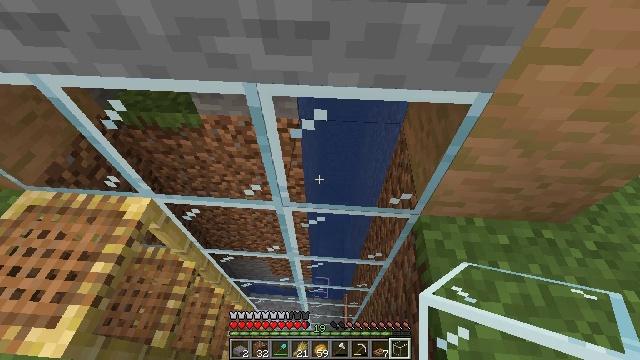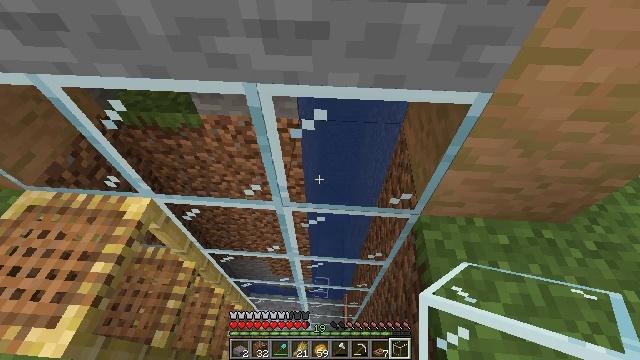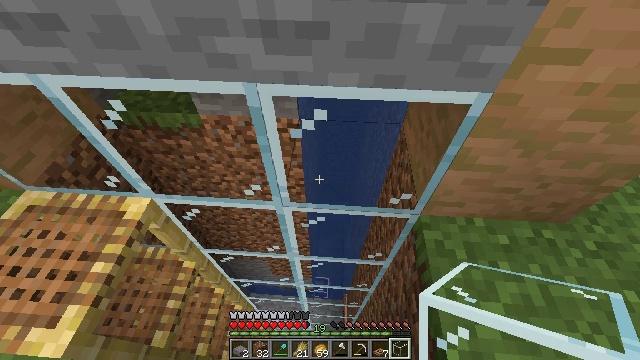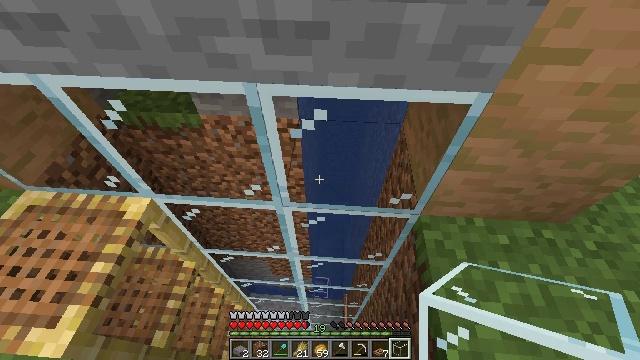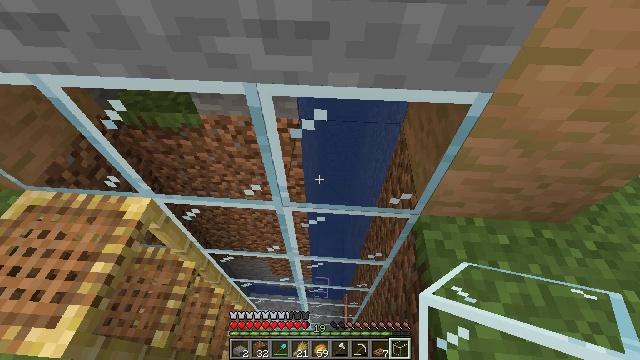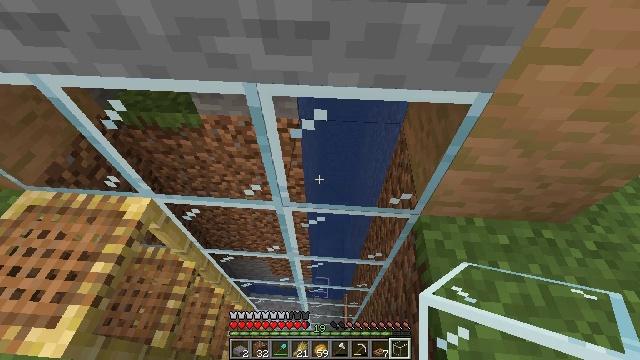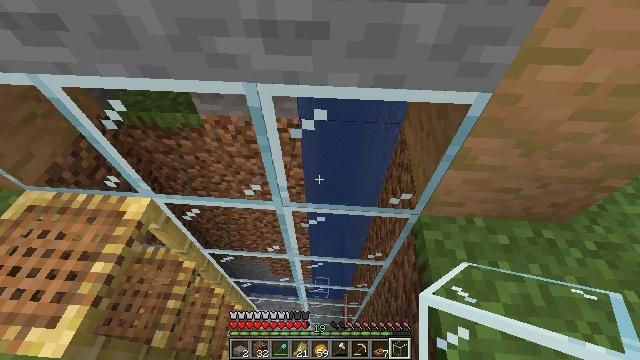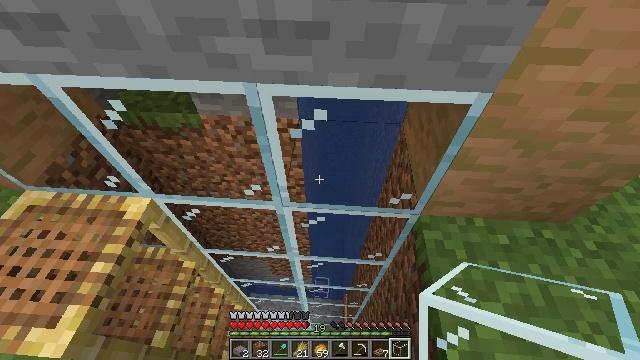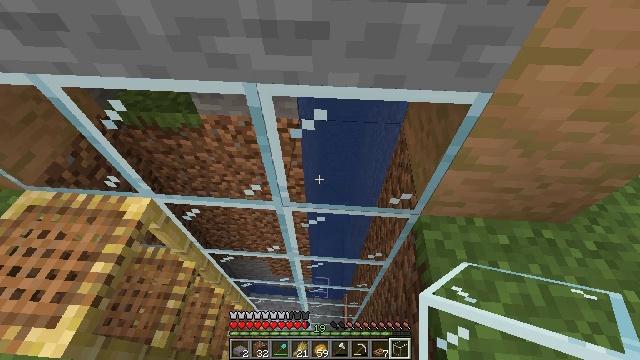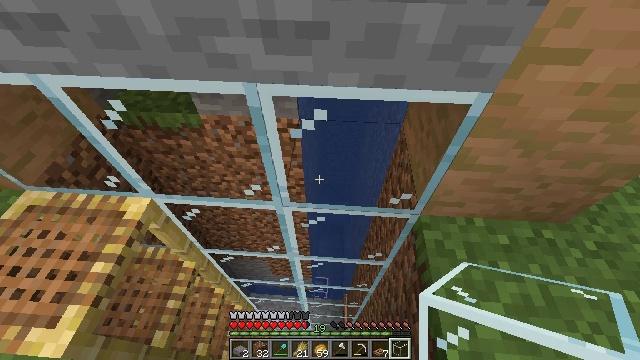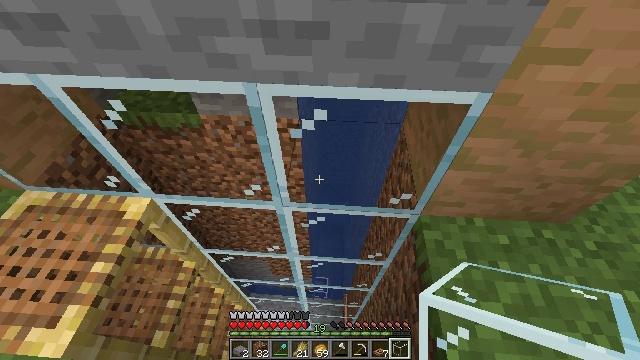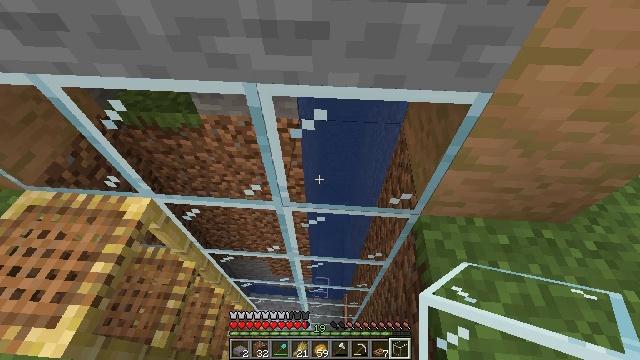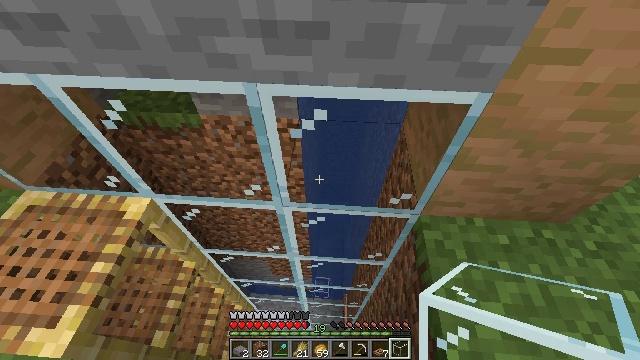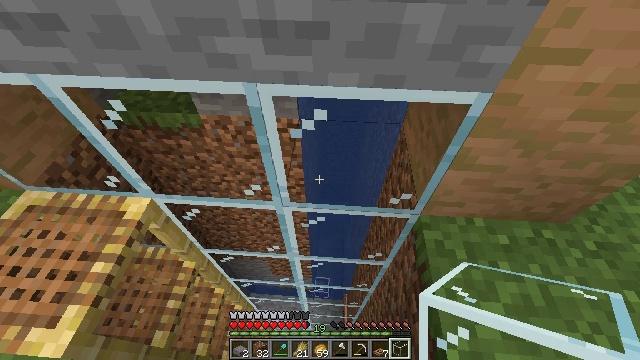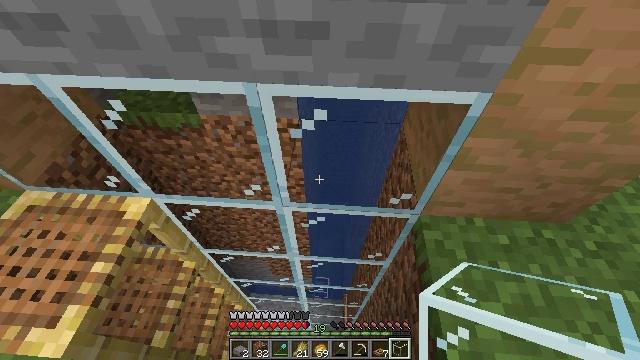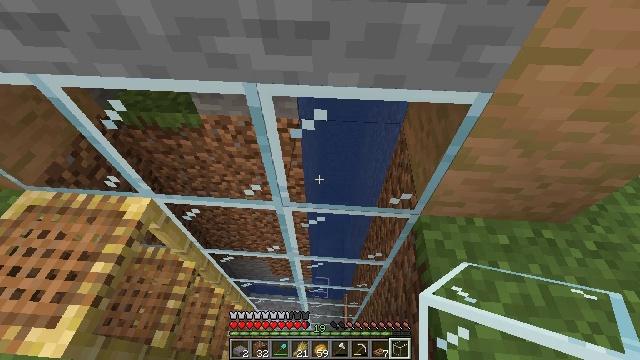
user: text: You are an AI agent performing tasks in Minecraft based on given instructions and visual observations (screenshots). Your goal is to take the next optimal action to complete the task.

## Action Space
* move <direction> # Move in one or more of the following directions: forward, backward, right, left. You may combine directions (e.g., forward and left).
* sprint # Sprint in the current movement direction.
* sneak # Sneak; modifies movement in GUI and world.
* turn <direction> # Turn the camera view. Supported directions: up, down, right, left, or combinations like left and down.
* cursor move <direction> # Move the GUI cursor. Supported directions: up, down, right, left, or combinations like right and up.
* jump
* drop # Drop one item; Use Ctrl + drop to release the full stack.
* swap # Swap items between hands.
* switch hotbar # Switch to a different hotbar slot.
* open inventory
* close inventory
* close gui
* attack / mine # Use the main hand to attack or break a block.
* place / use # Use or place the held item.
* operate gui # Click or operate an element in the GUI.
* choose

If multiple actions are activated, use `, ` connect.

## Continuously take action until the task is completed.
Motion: motion action
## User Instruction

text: Use jungle wood planks to craft a jungle sign.
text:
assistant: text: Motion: no_op
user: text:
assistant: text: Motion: no_op
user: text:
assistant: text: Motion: no_op
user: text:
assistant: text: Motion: no_op
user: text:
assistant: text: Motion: no_op
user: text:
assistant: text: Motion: no_op
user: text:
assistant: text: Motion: no_op
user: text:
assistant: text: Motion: no_op
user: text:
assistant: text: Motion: no_op
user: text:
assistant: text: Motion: no_op
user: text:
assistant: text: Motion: no_op
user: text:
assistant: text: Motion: no_op
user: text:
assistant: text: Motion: no_op
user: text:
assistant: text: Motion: no_op
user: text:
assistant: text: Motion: no_op
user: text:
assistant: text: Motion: no_op
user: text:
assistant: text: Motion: no_op
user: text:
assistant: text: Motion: no_op
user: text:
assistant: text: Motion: no_op
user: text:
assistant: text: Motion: no_op
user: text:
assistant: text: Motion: no_op
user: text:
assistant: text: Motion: no_op
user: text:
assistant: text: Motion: no_op
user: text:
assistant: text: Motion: no_op
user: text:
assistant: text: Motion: no_op
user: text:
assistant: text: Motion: no_op
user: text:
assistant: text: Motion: no_op
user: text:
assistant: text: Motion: no_op
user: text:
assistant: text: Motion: no_op
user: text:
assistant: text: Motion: no_op